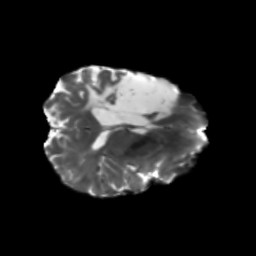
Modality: T2w
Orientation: axial
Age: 46
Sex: female
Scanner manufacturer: siemens
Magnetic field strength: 3 T
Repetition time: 5.47 s
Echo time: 0.0854 s